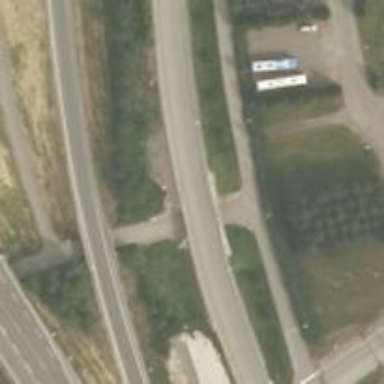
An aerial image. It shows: Asphalt cycleway.